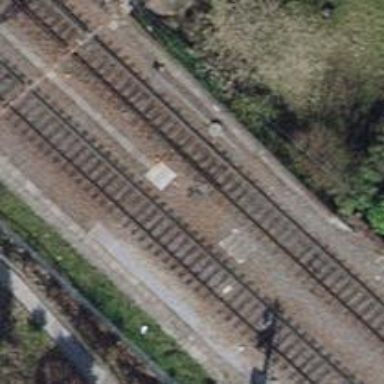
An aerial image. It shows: Railway track with contact line for electrification.